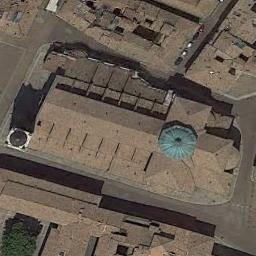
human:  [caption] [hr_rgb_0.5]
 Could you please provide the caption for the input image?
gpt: There is a church with a blue circular roof .

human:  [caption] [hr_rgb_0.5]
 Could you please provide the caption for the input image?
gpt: A church with a yellow roof  The main roof is a blue circular tower  The church is surrounded by many buildings and roads .

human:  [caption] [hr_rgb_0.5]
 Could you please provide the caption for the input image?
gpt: The tower of the church with a green circular roof and the rest of the church has a brown cross-shaped roof .

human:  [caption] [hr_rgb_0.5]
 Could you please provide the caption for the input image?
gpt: It was a church with an octagon of cyan roofs .

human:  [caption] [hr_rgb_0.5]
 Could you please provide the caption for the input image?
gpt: There are many houses near the church .